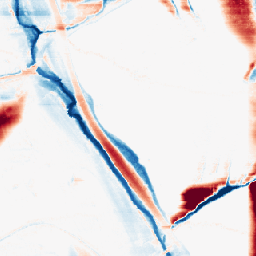
Category: morphological
Decomposition family: morphological_rect
Decomposition parameters: operation: average
width: 50
height: 5
Upsampling method: nearest
Upsampling parameters: scale: 8
Upsampling scale: 8